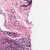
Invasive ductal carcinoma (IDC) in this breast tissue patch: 1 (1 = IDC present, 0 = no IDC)